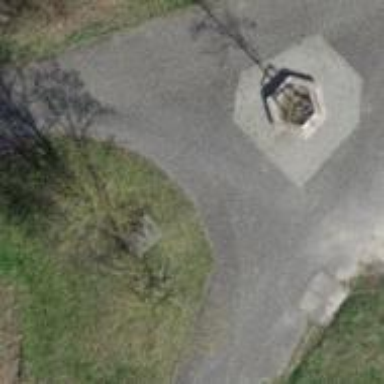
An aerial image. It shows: Wayside cross with historic significance.